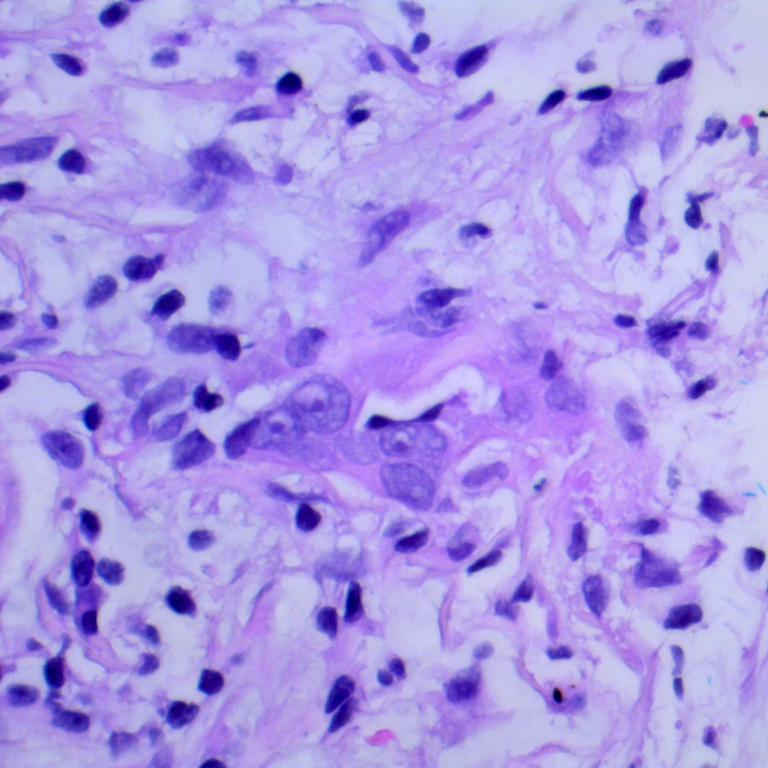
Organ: lung
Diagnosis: adenocarcinomas